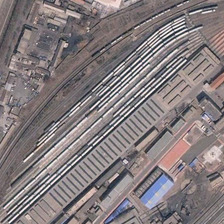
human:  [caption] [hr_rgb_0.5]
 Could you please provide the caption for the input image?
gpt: white and black trains are stopping abreastly in the arc shaped rails .

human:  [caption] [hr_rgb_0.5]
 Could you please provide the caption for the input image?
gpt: white and black trains are stopping abreastly in the arc shaped rails .

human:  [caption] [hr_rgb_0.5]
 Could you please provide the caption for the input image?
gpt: there are many railway tracks in this railway station most of which are occupied with trains .

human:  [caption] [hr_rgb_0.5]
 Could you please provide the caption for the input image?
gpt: white and black trains are stopping abreastly in the arc shaped rails .

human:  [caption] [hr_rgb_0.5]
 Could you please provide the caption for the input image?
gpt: some buildings are in two sides of a railway station .